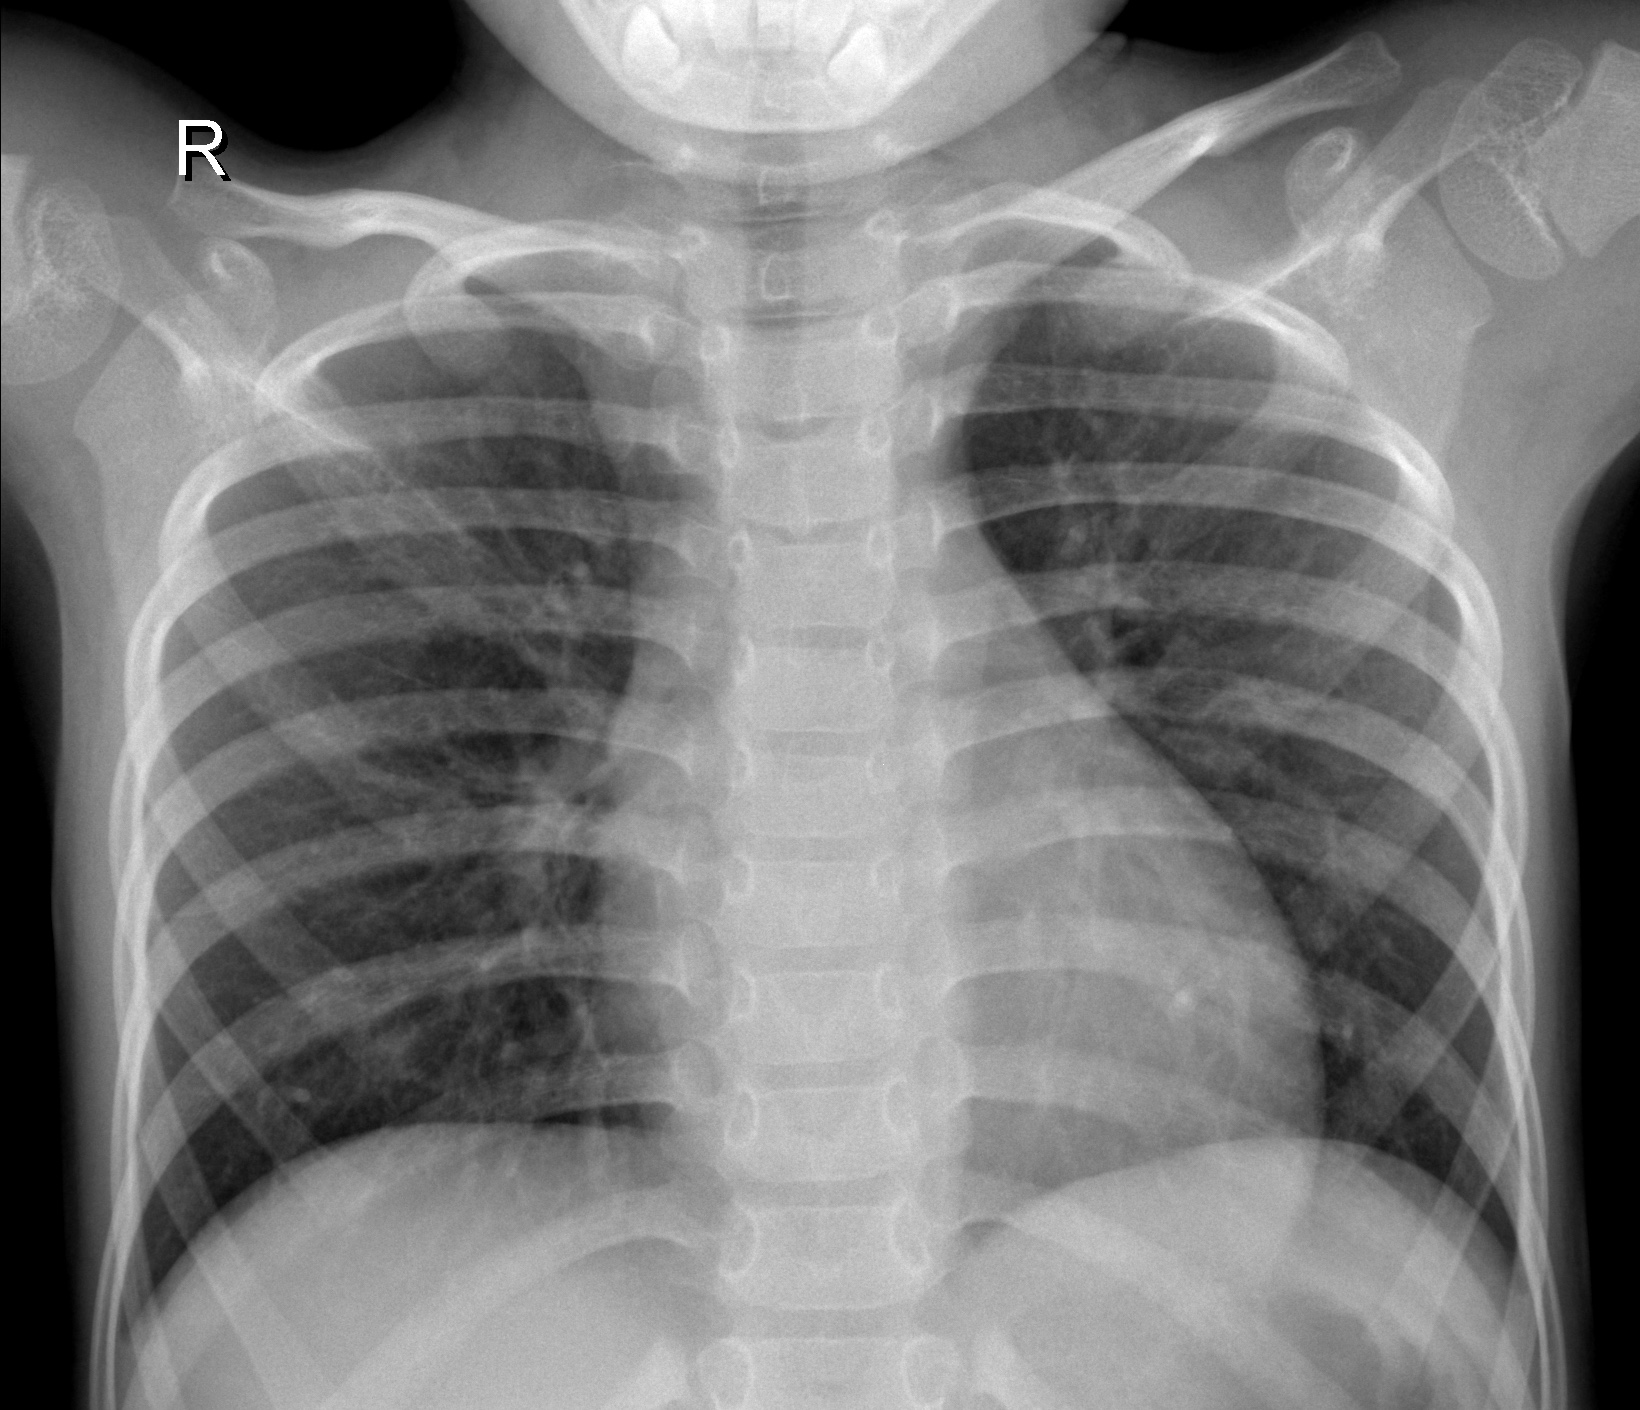
Diagnosis: NORMAL